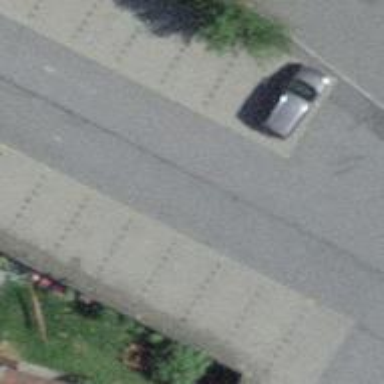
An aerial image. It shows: Road serving as parking aisle.